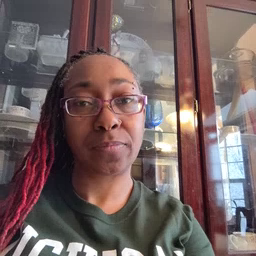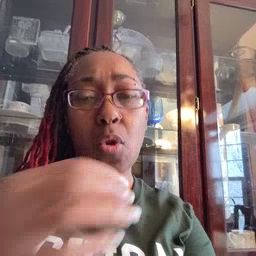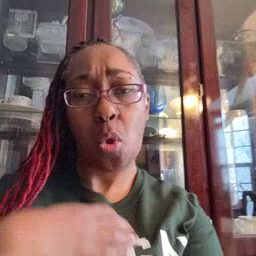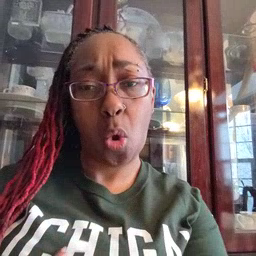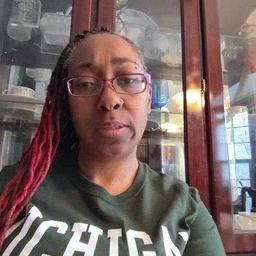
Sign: hungry